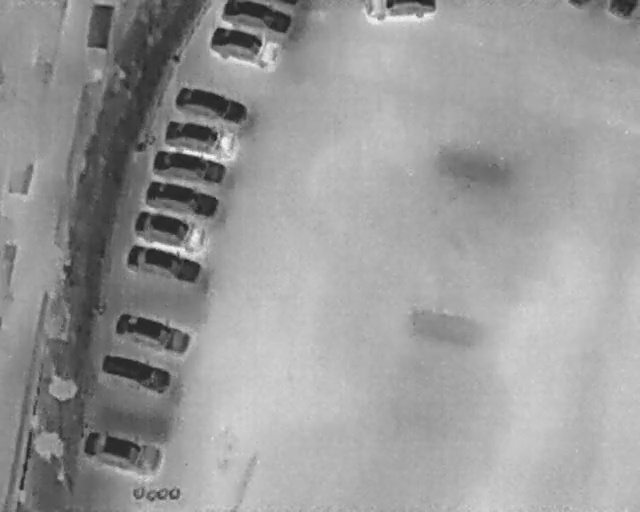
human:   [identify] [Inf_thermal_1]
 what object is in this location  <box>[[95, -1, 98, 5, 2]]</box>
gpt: <ref>1 small car at the top right</ref>